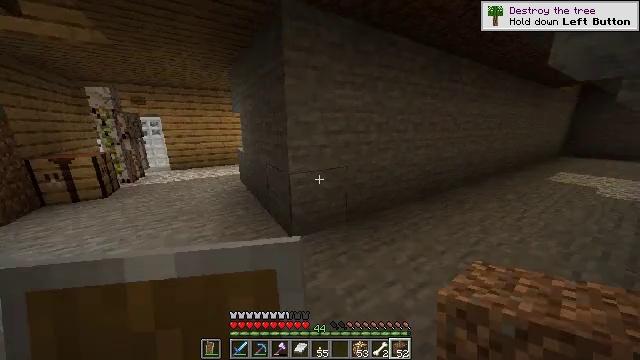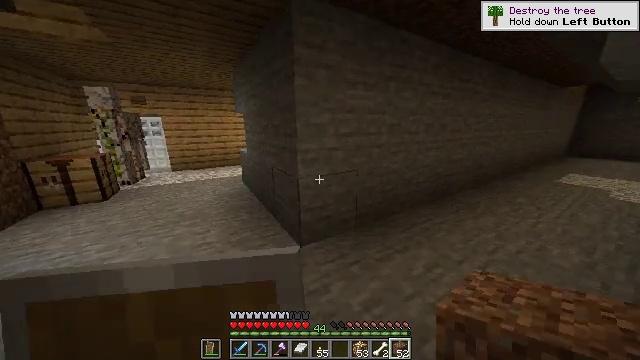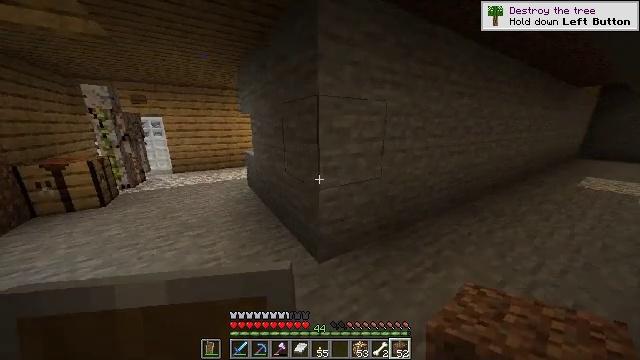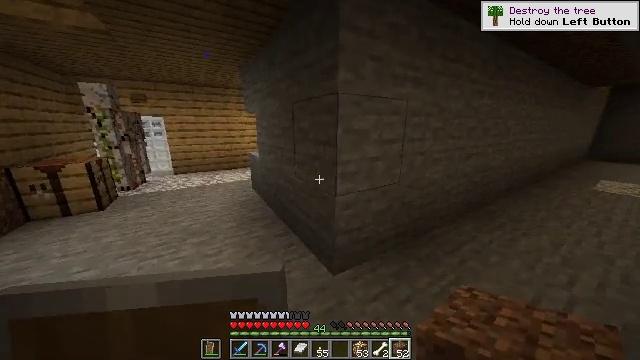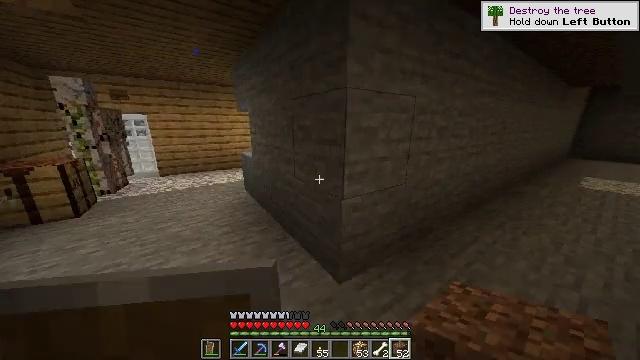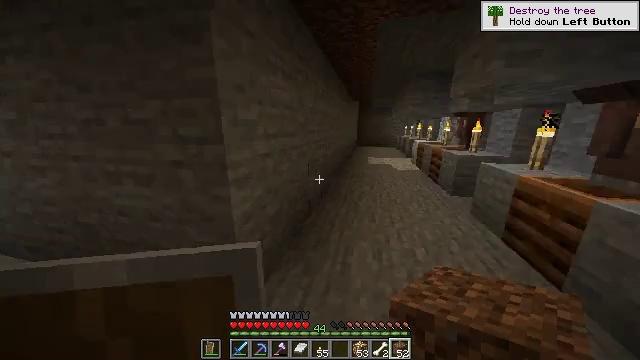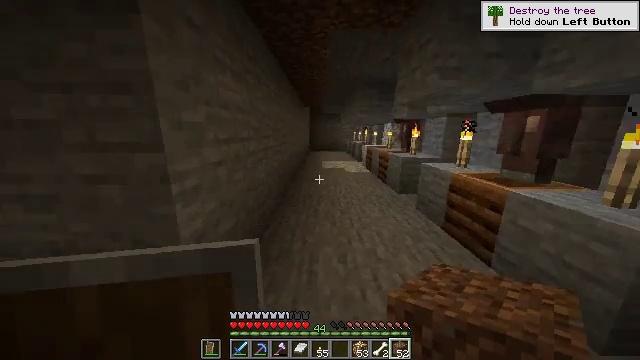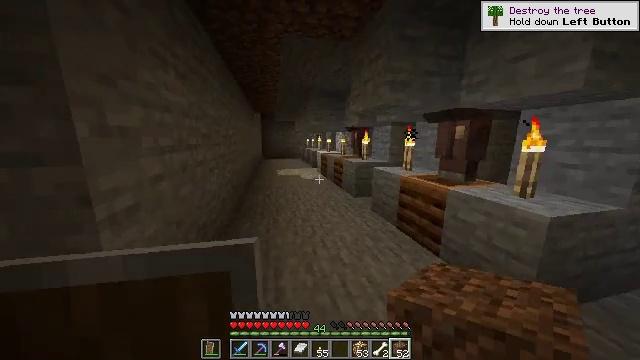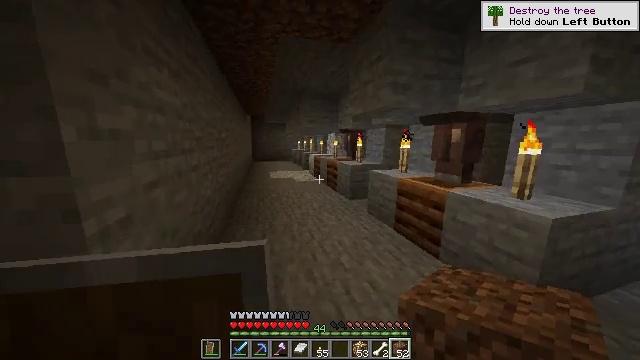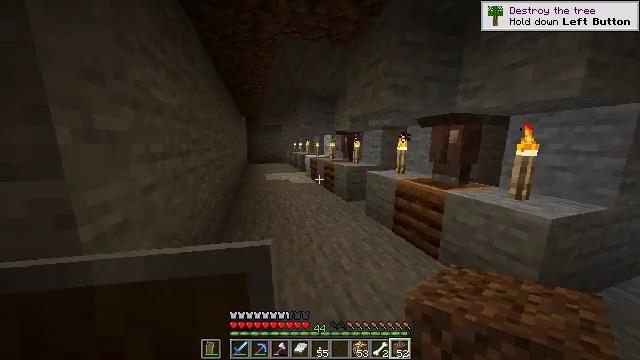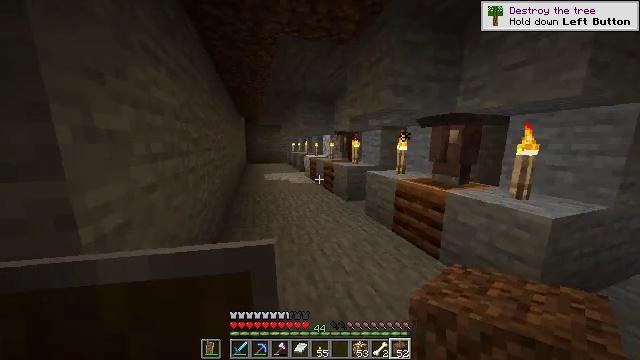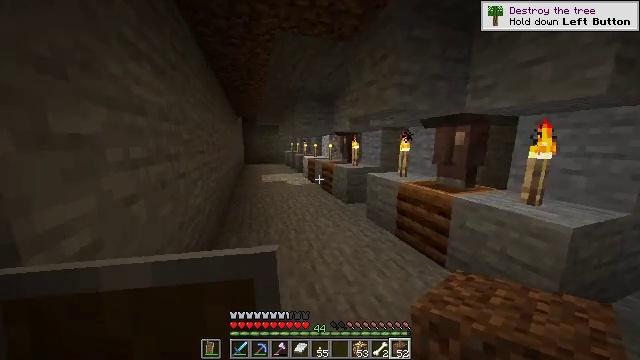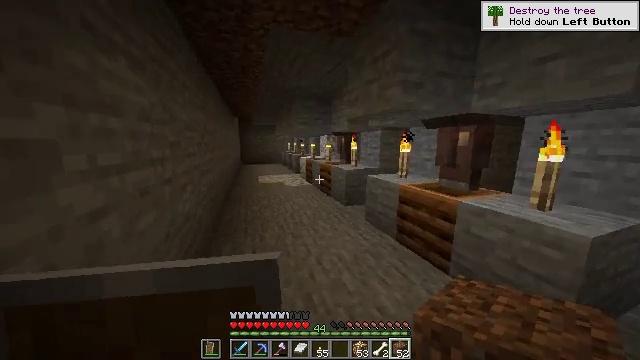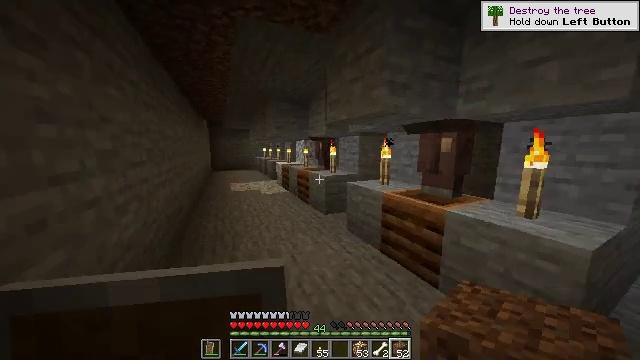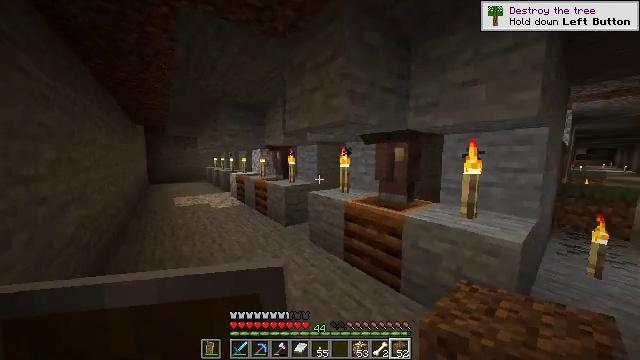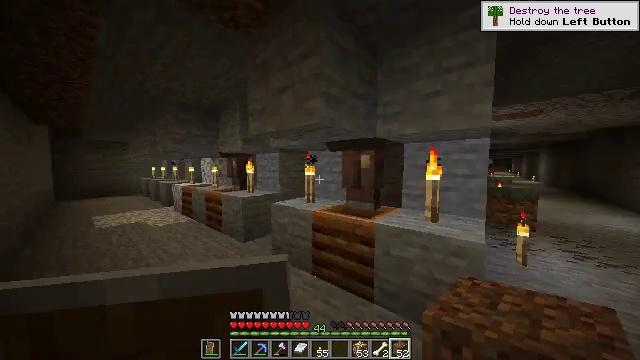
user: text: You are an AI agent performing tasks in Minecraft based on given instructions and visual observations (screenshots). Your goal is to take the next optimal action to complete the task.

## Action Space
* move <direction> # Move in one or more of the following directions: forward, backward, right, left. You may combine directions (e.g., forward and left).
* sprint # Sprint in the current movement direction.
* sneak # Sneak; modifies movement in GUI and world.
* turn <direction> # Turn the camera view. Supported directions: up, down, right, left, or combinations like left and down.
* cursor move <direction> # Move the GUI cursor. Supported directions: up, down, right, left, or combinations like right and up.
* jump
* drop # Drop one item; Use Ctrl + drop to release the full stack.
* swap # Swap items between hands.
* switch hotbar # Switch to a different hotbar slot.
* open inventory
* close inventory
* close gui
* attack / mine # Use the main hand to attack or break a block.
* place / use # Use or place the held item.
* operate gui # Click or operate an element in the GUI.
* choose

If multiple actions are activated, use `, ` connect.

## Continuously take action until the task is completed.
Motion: motion action
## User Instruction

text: Collect the composter for reuse.
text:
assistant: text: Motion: move forward and move left
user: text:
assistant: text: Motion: move forward and move left
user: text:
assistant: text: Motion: move forward and move left
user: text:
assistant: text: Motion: move forward and move left, turn right
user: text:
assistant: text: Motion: move forward and move left, turn right
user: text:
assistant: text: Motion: move forward, turn right and up
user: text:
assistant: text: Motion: turn right and up
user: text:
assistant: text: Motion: turn right
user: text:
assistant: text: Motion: turn right
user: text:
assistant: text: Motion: no_op
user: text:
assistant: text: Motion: move forward
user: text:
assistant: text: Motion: move forward
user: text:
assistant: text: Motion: move forward, turn right and up
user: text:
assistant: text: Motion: move forward and move left, turn right and up
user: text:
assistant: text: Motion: move forward and move left, turn right and up
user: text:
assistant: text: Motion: move forward and move left, turn right and up
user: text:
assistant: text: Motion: move forward, turn right and up
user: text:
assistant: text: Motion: move forward, turn right
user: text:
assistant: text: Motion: move forward, turn right
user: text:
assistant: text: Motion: turn right and up
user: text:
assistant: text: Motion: no_op
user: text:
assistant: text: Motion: use / place
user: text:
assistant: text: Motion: use / place
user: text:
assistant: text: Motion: use / place
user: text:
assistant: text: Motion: no_op
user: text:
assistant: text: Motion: no_op
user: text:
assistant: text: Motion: open gui
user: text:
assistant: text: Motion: no_op
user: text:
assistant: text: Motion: no_op
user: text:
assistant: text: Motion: no_op